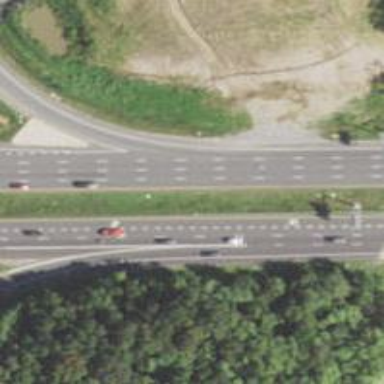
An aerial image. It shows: Trunk highway with expressway features.